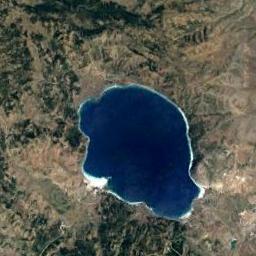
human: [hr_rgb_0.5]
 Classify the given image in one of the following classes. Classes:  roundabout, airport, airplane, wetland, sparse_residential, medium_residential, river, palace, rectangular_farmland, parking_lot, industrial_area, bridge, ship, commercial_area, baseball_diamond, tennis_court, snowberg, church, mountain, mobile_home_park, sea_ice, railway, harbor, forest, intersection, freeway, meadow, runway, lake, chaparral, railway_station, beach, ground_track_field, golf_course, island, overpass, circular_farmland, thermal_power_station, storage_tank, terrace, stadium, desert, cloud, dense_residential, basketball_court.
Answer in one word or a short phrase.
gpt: lake